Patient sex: M
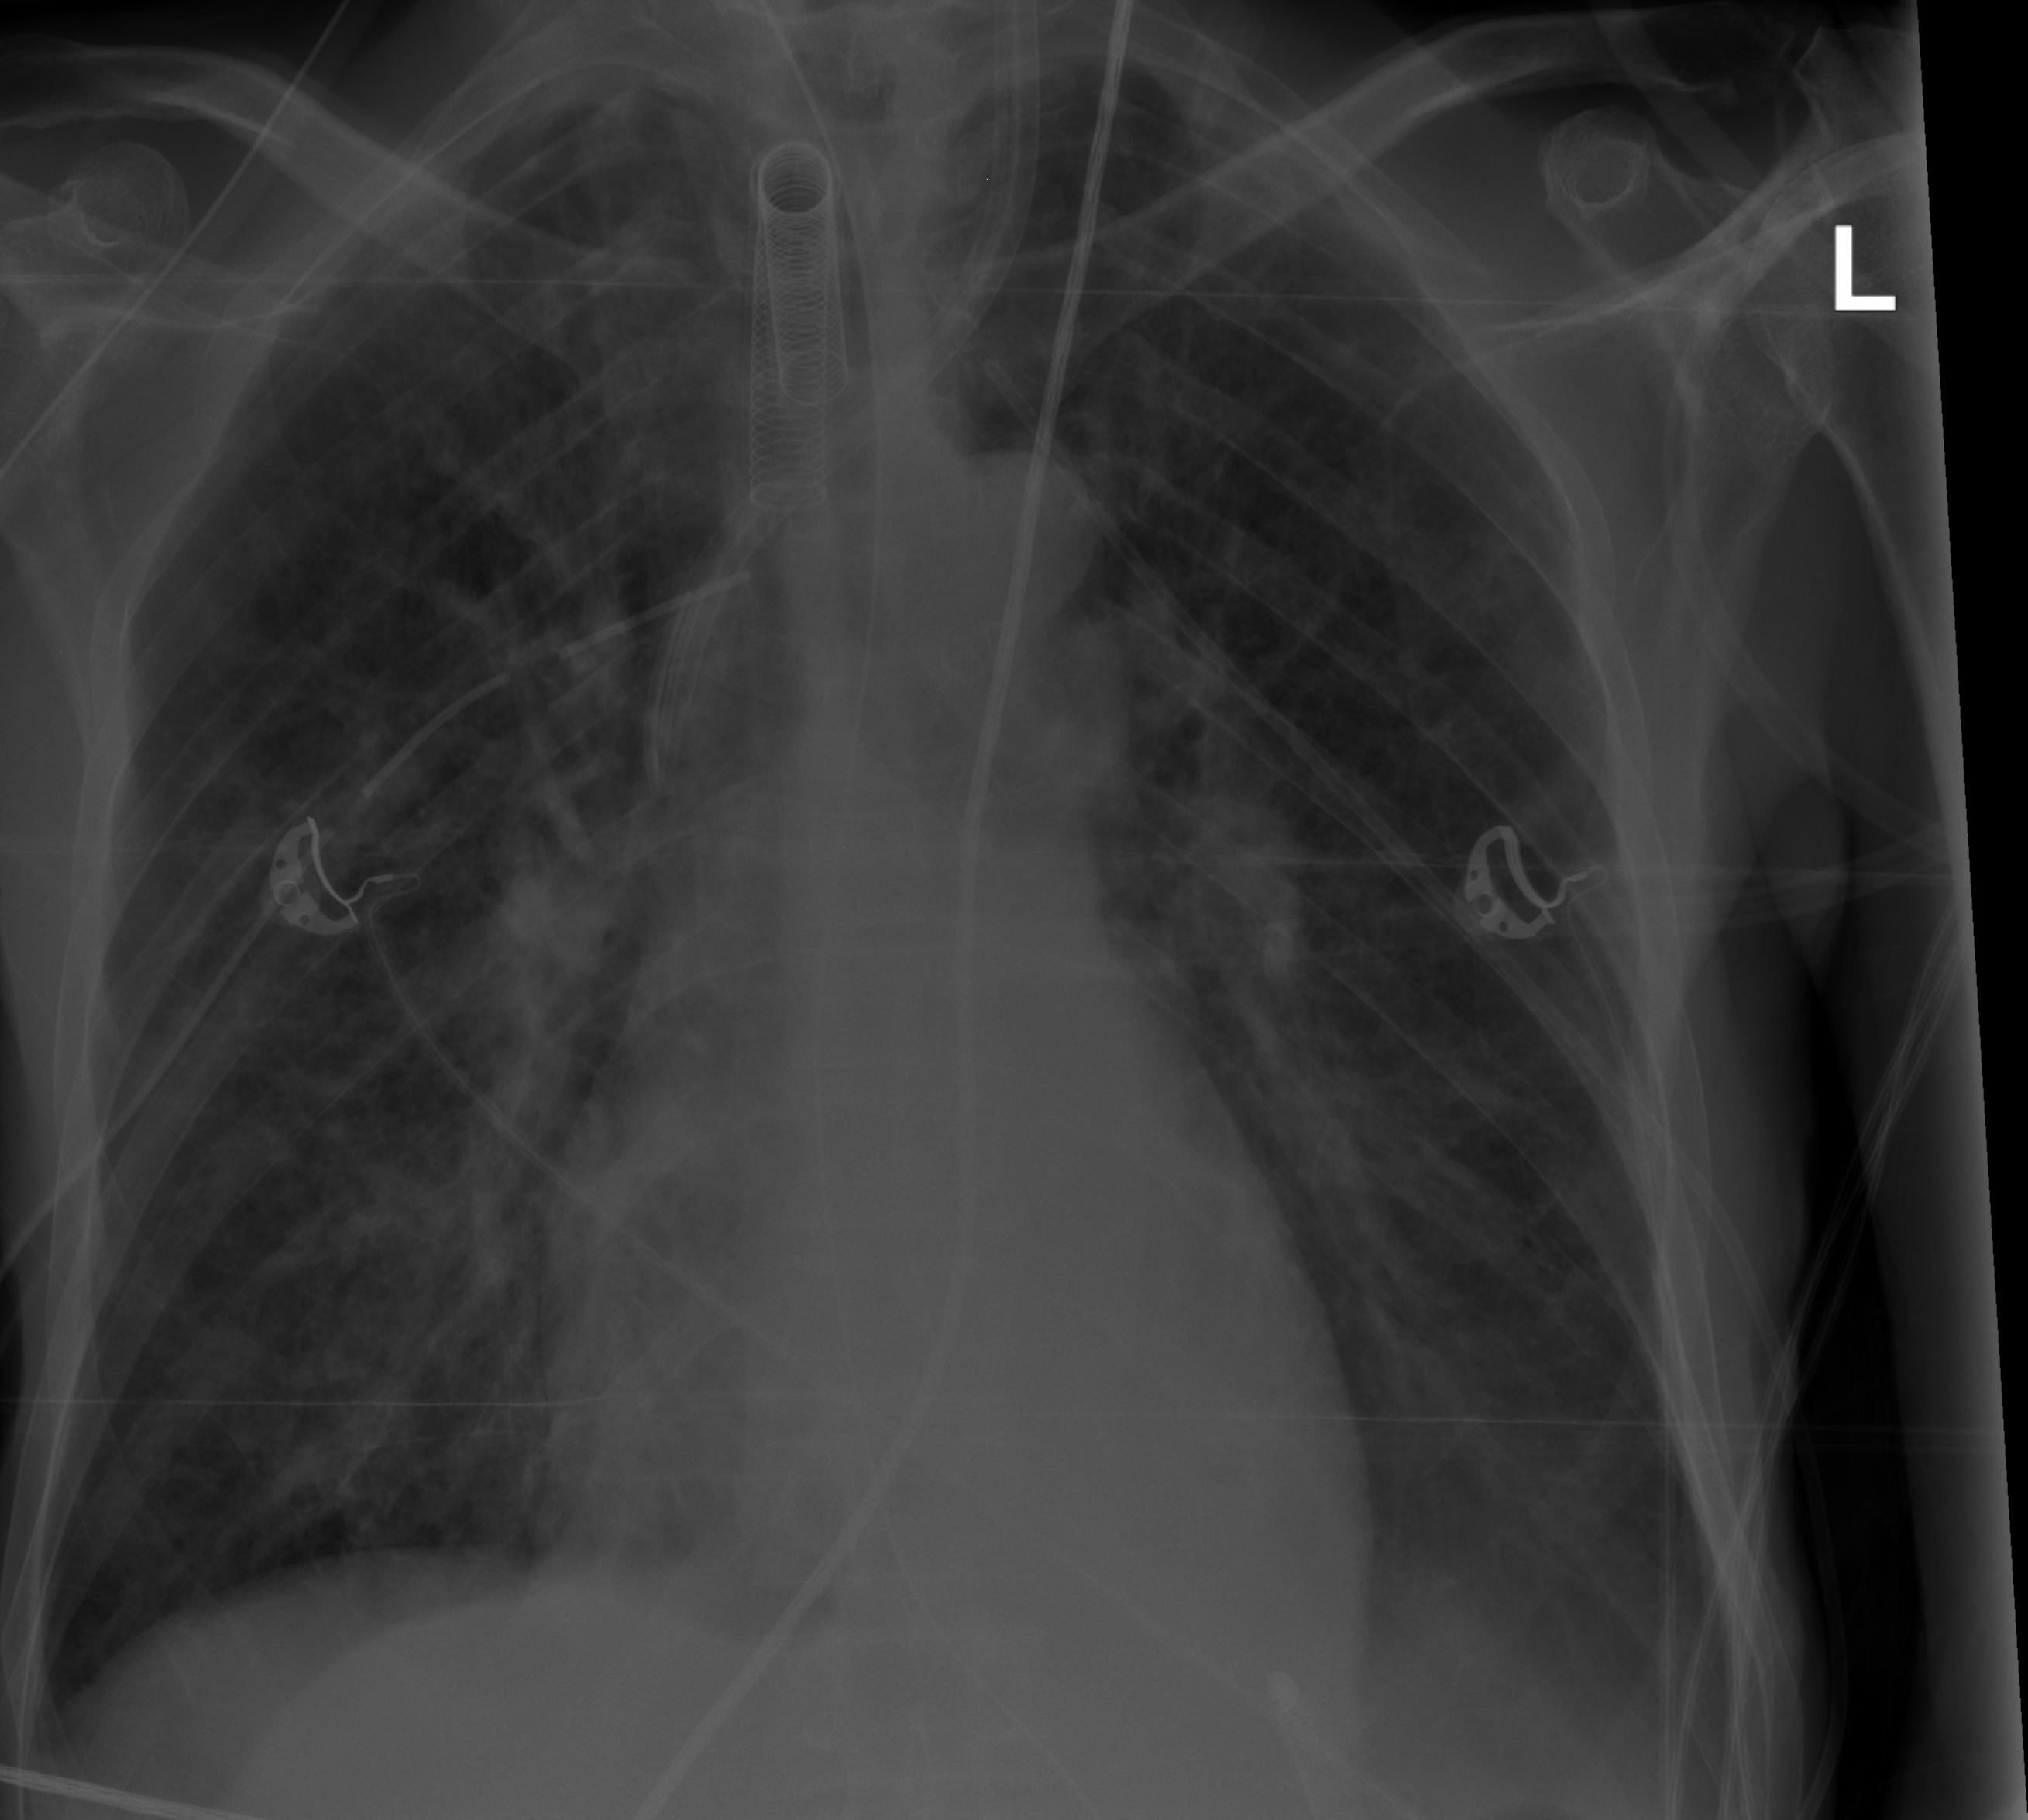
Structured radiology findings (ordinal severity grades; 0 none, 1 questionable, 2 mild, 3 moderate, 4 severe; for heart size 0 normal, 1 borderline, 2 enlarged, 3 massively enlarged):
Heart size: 0
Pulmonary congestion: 0
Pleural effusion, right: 0
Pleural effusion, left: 2
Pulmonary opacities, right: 2
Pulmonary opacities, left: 2
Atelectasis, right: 2
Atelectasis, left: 2